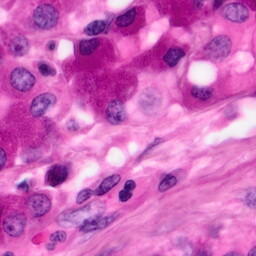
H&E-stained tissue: Pancreatic